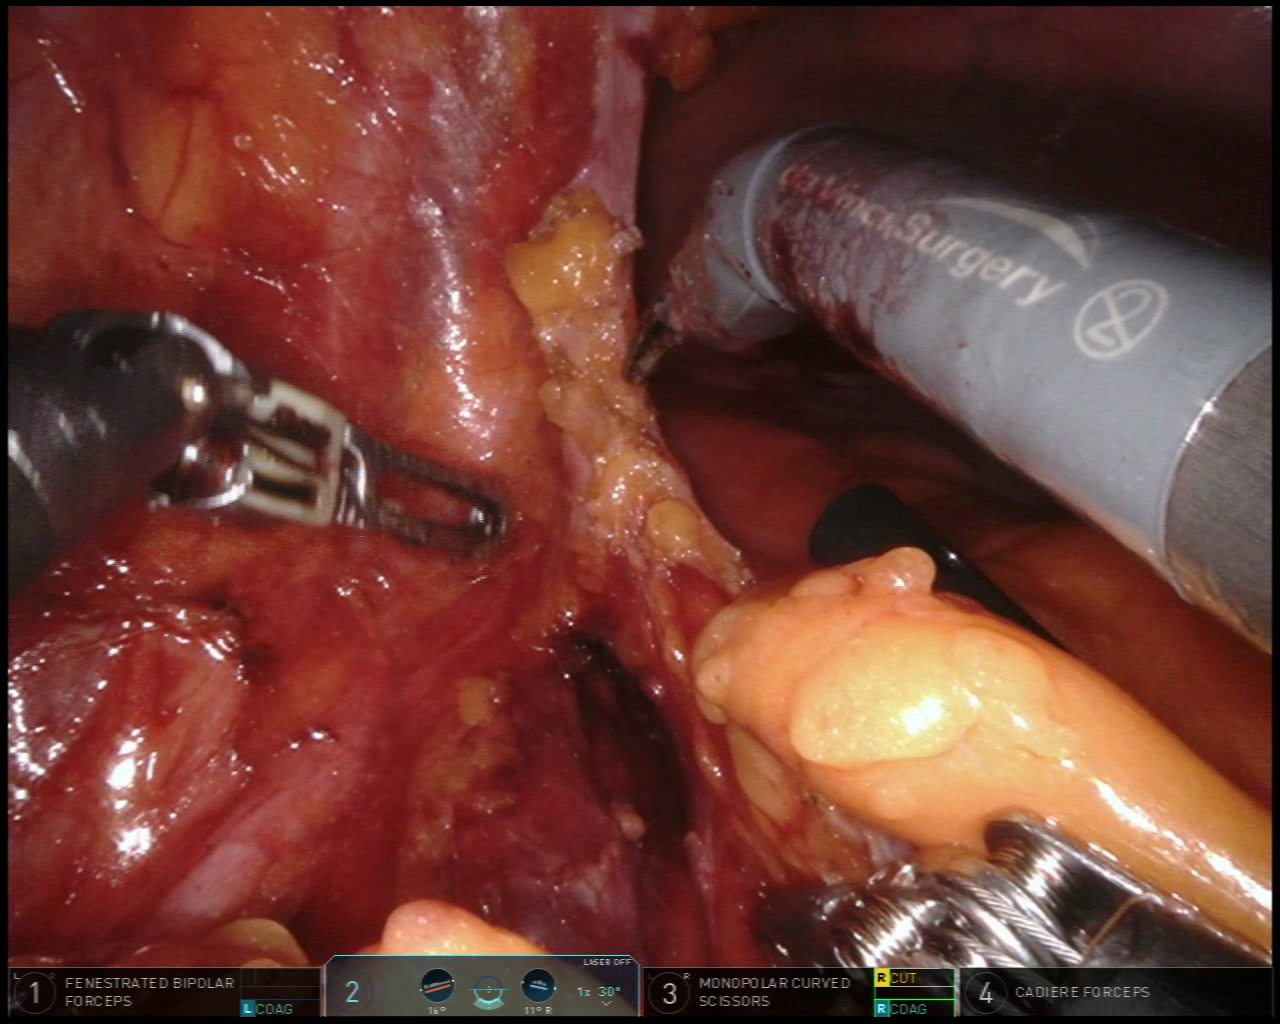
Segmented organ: ureter
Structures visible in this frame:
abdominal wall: yes
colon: no
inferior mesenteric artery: no
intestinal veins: no
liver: no
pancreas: no
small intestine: no
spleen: no
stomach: no
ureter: yes
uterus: no
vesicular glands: no